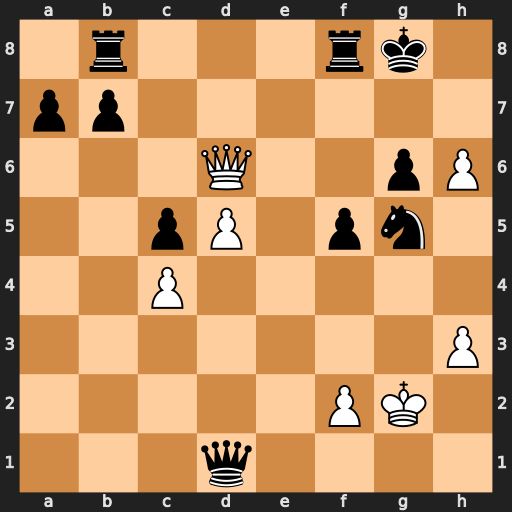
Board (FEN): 1r3rk1/pp6/3Q2pP/2pP1pn1/2P5/7P/5PK1/3q4
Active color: w
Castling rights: -
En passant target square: -
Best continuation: Qxg6+ Kh8 Qg7#